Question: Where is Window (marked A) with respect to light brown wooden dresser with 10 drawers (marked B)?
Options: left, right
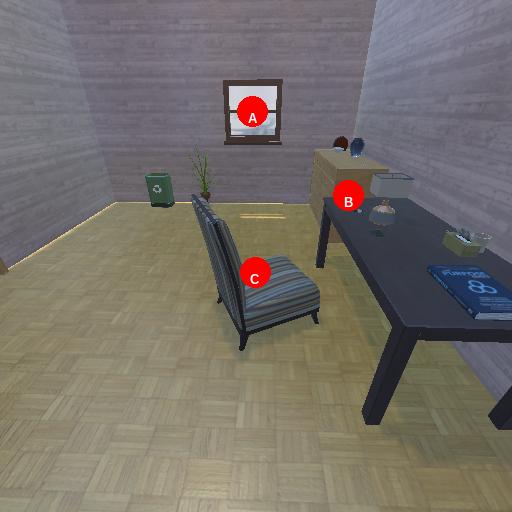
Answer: left